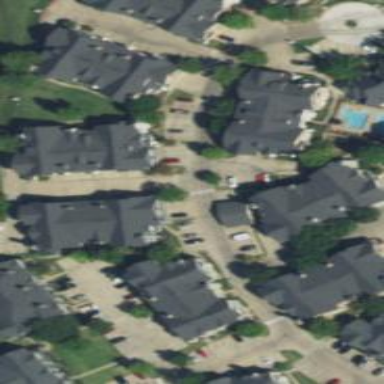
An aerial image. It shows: Living street.